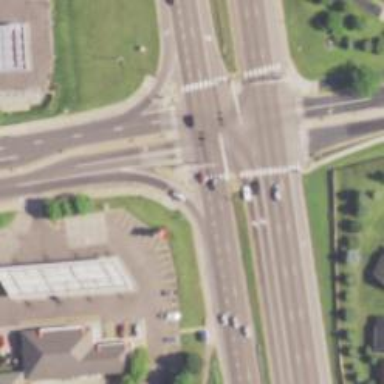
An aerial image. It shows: Marked crossing on asphalt cycleway.